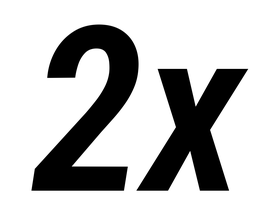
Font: Roboto-Italic_Condensed_SemiBold_Italic